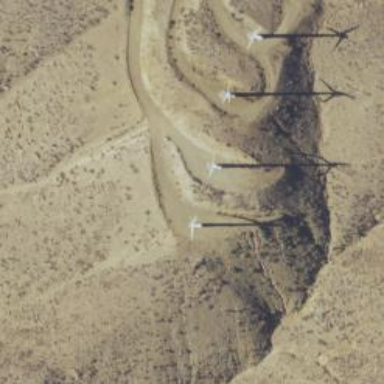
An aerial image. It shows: Wind power generator with wind turbines.